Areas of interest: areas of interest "Tieling Road 50 Long Unit"
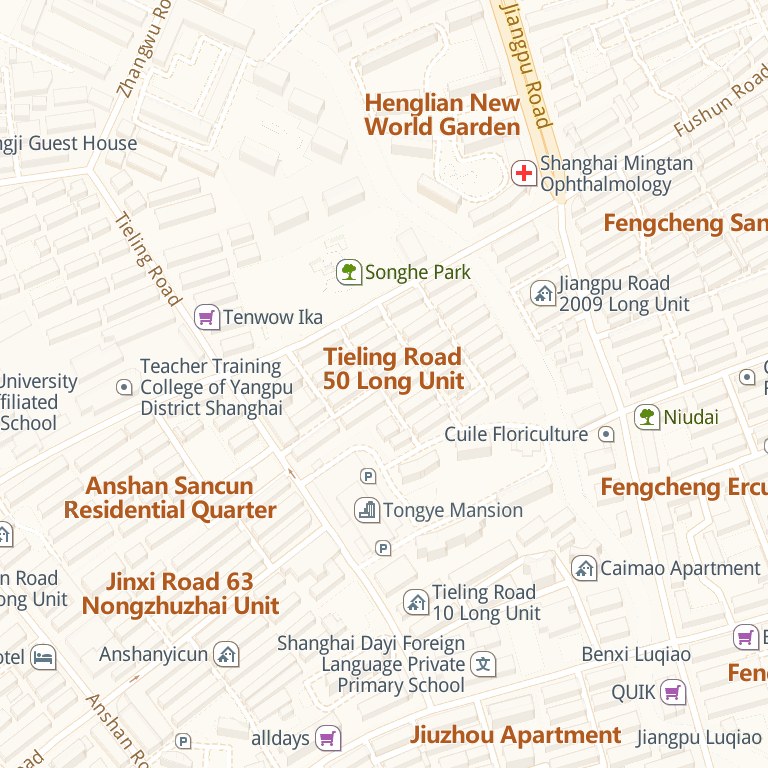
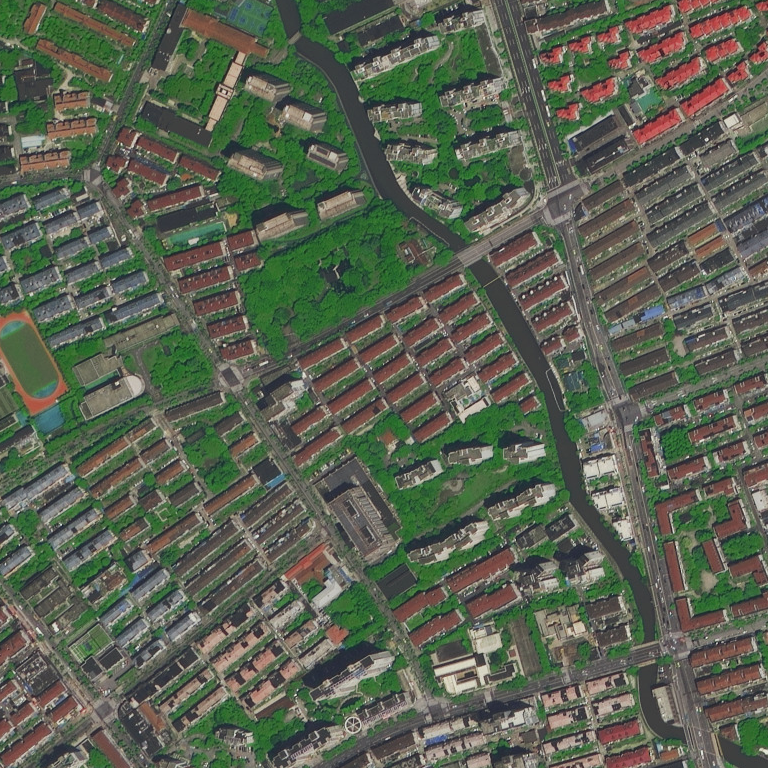